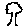
Label: tree